Question: I'm trying to loop through all child spans in a div and change their css on interval, like so:

'console.log(container[j]);' gives:
'''
<span class= "char7"> r </span>
Uncaught TypeError: undefined is not a function
'''
'''
function callback() {
//#palindromeRun div contains value "racecar"
$("#palindromeRun").lettering(); //split each letter in input into separate span
$("#palindromeRun span").each(function (i, v) {
container.push(v);
});
i = 0;
j = container.length-1;
myInterval = setInterval(function() {
if (i === j) {
window.clearInterval(myInterval);
}
console.log(container[j]);
container[i].css({"color" : "green"});
container[j].css({"color" : "green"});
i++;
j--;
}, 1000);
}
'''
So my question is, if 'container' array contains spans, like '<span class="char7">r</span>', why would it say 'undefined is not a function'?
---
EDIT: <URL>
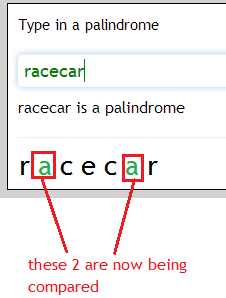
Answer: The 'v' you are pushing into your container array is not a jQuery object it is a DOM element and as such, no .css() method exists for it. You would either need to access it as '$(container[j]).css({"color":"green"});' or by 'container[j].style.color = "green"'